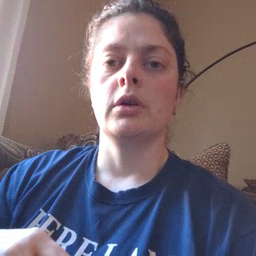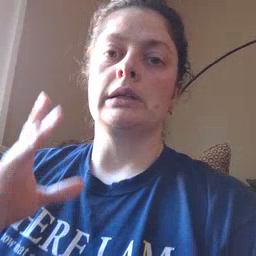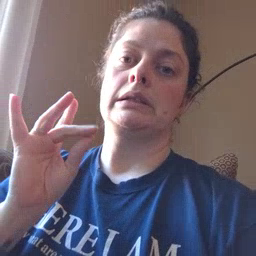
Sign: sticky